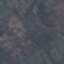
Land use / land cover: HerbaceousVegetation